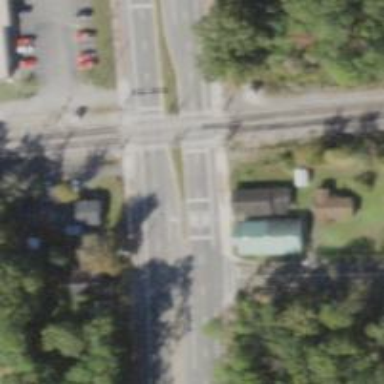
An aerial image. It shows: Level crossing with lights at the railway.